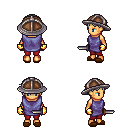
a pixel art fantasy rpg character, female body template, human, tanned skin, chain tabard jacket, red pants, white short bangs hairstyle, chain helm, gold gloves, brown slippers, dagger, four views (front, back, left, right), 2x2 character sprite sheet, small pixel art, hard edges, no anti-aliasing